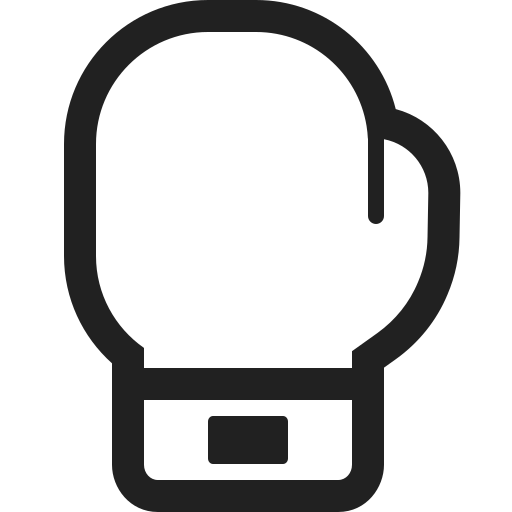
boxing glove high contrast